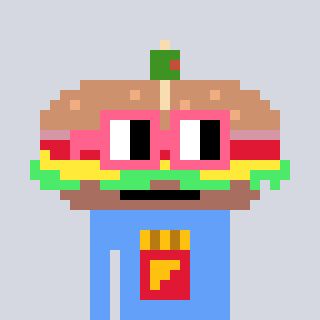
a pixel art character with square pink glasses, a sandwich-shaped head and a blue-colored body on a cool background